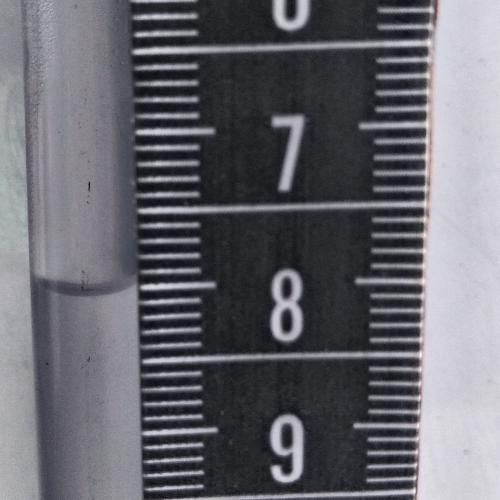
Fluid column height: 8.0 cm